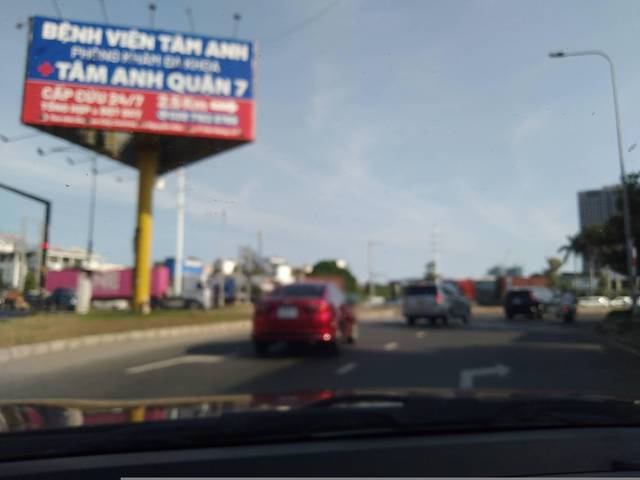
Region: Vietnam
Coordinates: 10.752, 106.724